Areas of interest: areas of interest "Theater"
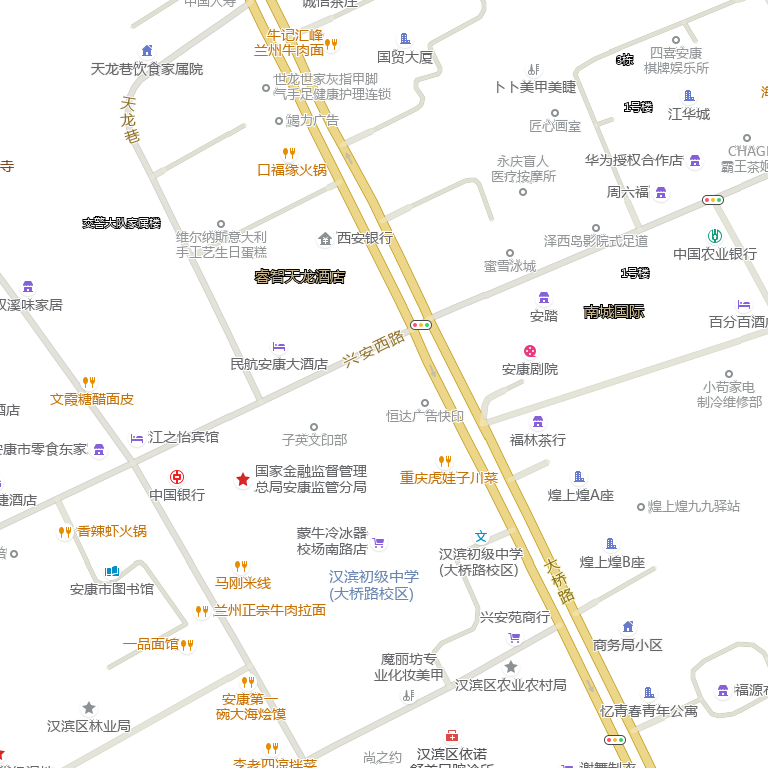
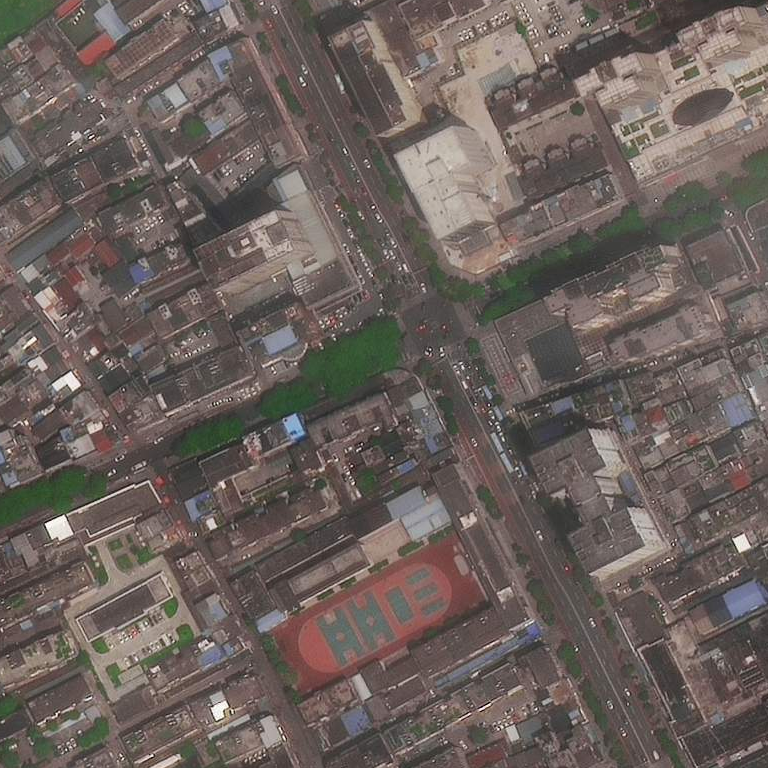